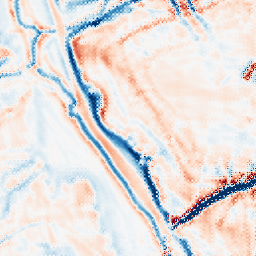
Category: multiscale
Decomposition family: dog
Decomposition parameters: sigma_low: 2
sigma_high: 5
Upsampling method: regularized
Upsampling parameters: scale: 2
lambda_reg: 0.1
Upsampling scale: 2